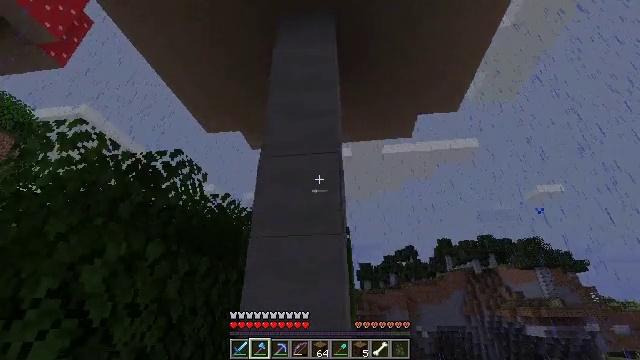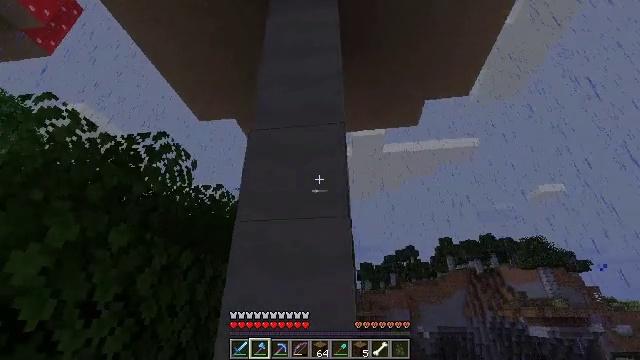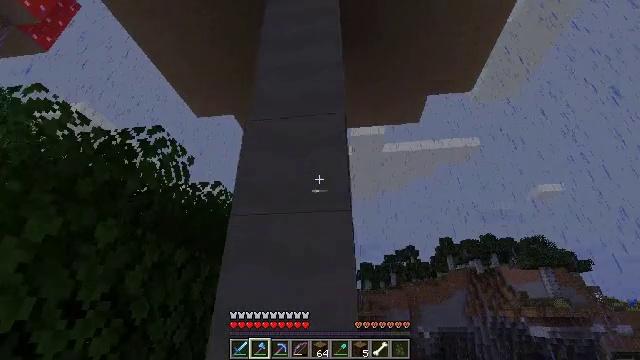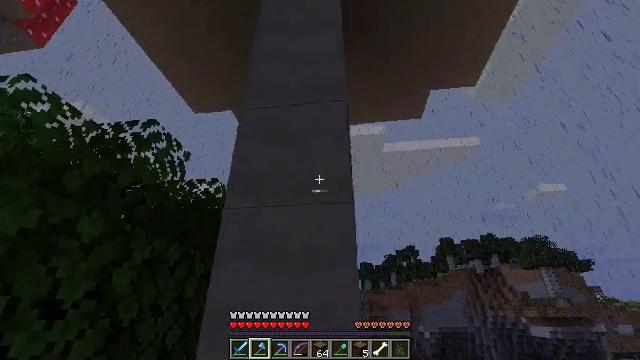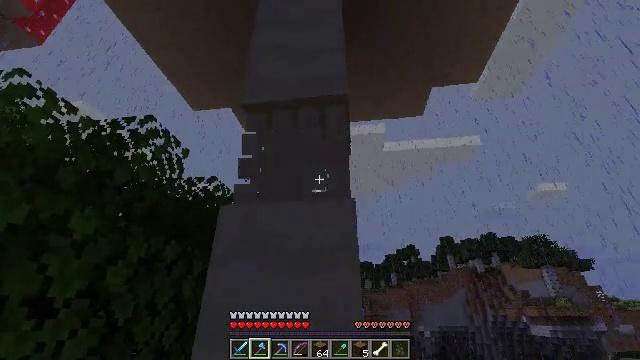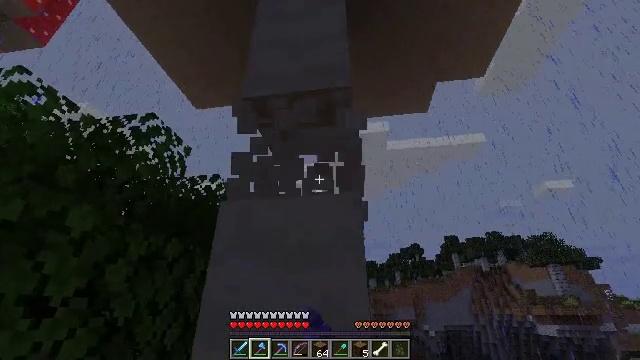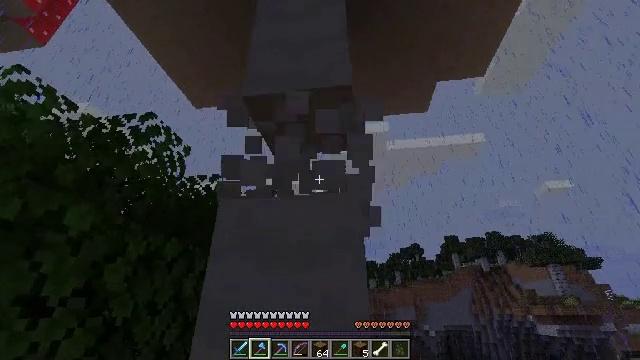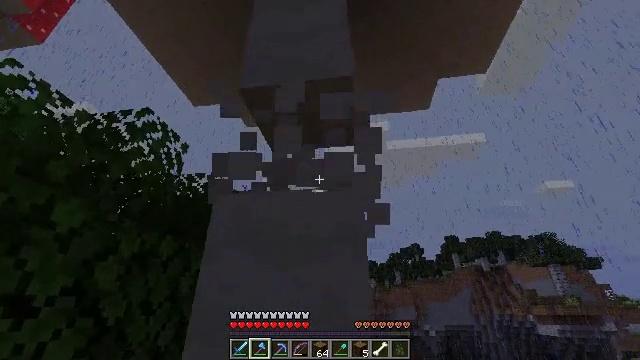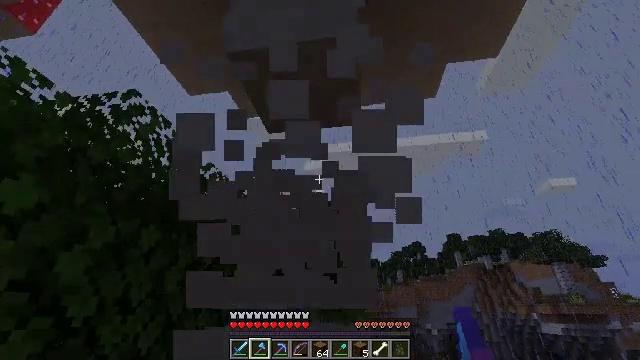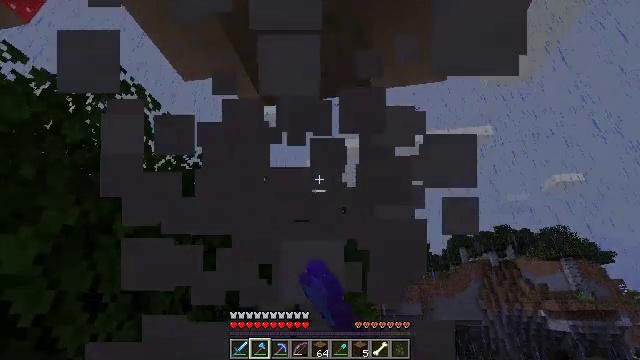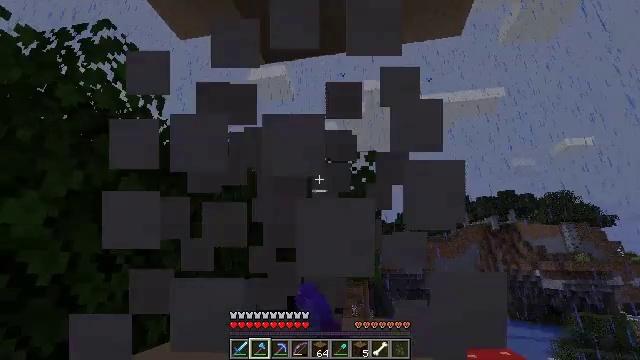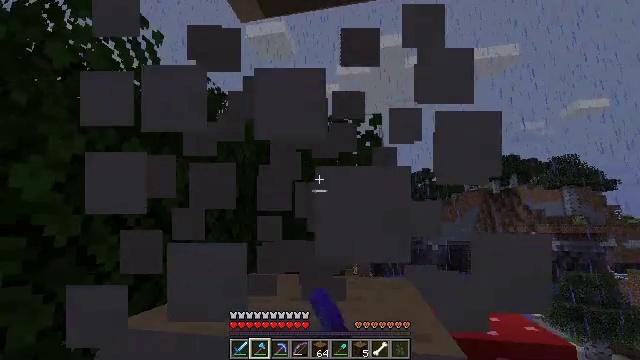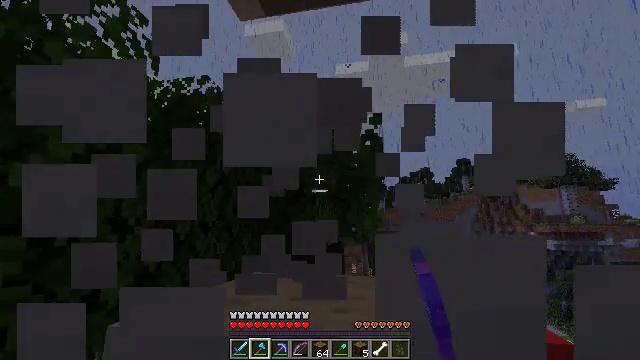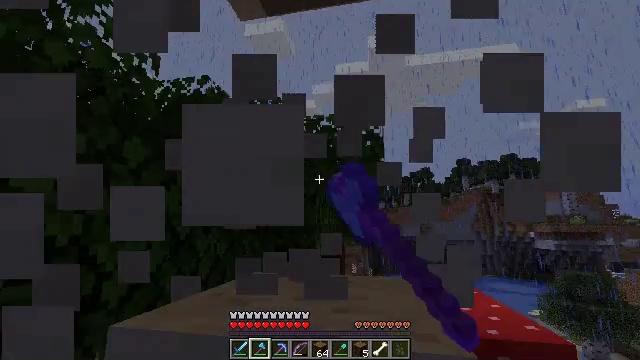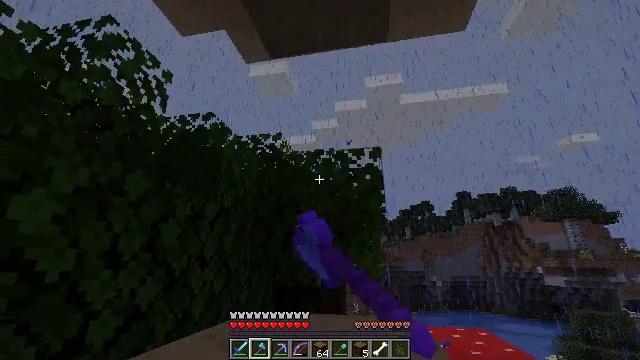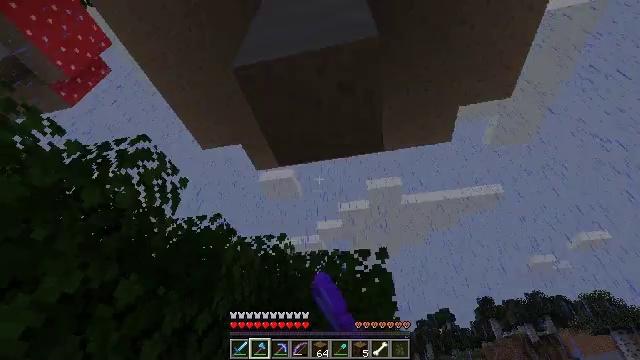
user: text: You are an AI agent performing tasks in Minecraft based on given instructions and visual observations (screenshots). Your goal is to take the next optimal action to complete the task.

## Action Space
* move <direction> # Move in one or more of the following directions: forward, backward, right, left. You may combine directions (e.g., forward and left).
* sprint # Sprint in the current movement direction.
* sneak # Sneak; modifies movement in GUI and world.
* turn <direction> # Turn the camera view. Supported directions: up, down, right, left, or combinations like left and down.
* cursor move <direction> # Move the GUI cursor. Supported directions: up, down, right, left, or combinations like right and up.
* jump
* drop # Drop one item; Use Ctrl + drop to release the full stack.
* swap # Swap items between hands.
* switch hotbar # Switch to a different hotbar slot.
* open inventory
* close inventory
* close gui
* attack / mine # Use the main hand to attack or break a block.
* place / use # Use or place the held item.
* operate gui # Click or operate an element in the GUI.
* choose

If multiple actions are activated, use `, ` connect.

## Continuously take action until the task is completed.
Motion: motion action
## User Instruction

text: Gather the mushroom stem from a big mushroom.
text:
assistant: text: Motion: attack / mine
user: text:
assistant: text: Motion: attack / mine
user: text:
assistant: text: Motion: attack / mine
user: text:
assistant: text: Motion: attack / mine
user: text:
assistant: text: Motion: attack / mine
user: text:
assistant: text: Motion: move forward, attack / mine
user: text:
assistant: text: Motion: move forward, attack / mine
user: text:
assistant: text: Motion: move forward, attack / mine
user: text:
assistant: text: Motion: attack / mine
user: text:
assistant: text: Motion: turn left and down, attack / mine
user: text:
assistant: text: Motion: turn down, attack / mine
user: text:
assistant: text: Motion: attack / mine
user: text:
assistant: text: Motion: attack / mine
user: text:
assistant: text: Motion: turn up, attack / mine
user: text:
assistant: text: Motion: turn left and up, attack / mine
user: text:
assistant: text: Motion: move forward, turn up, attack / mine
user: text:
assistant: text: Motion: move forward, turn up, attack / mine
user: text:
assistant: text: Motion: attack / mine
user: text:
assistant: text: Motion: turn up, attack / mine
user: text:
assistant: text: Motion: turn left and up, attack / mine
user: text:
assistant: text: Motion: attack / mine
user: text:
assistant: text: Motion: attack / mine
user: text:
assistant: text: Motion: attack / mine
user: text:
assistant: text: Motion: turn right and up, attack / mine
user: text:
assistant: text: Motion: turn up, attack / mine
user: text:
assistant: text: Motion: turn up, attack / mine
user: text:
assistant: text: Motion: attack / mine
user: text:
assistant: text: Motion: turn right and up, attack / mine
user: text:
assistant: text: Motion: turn up, attack / mine
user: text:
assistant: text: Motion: turn up, attack / mine